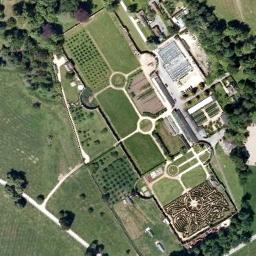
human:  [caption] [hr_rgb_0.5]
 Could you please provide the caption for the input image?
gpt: Some trees are beside the palace .

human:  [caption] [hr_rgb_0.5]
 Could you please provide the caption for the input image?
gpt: The palace is on the lawn and has some palaces of different sizes .

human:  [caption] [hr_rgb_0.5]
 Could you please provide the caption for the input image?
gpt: The roofs of palaces are all gray, And the whole looks like a trapezoid .

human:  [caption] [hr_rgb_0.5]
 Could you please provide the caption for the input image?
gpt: The palace is on the grass next to some trees .

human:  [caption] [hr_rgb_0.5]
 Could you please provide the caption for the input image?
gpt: There are green meadows and green trees around the palace .